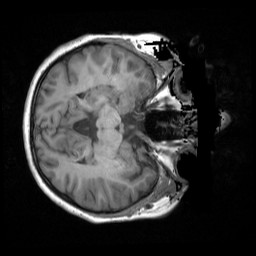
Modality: T1w
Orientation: axial